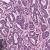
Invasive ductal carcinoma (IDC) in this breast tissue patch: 1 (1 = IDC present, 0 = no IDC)